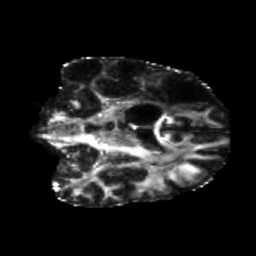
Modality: FA
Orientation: coronal
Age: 46
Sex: male
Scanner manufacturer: siemens
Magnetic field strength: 3 T
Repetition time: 5.25 s
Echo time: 0.08 s